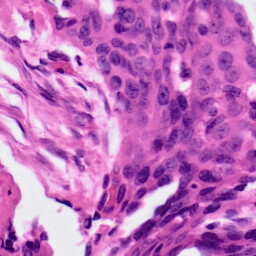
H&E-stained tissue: Ovarian